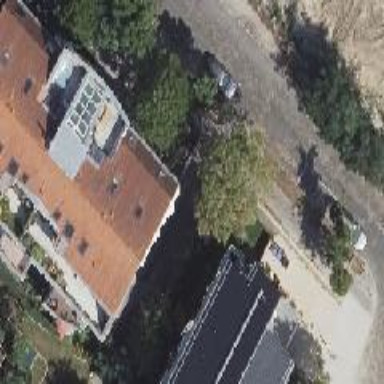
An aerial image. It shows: Apartments building with gambrel roof.